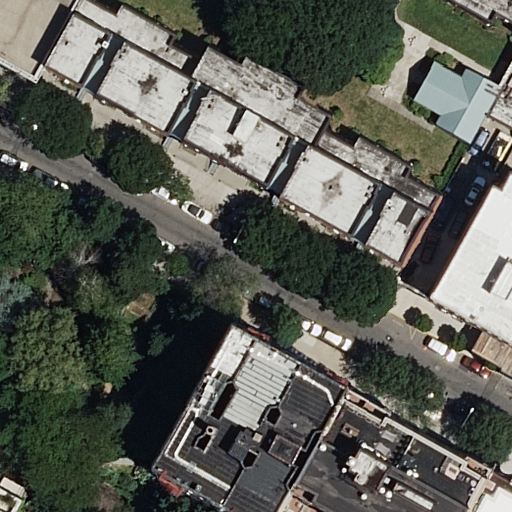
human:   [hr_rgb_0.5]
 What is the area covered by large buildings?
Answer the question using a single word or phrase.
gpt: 4024m2

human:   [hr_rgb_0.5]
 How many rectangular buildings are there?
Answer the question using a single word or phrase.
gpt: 6

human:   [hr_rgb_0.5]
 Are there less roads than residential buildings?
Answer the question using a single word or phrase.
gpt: yes

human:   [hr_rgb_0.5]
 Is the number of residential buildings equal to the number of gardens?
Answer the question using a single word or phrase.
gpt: no

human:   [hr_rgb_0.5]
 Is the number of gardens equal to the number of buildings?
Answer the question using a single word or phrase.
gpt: no

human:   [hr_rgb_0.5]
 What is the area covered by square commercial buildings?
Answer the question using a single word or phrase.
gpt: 0m2

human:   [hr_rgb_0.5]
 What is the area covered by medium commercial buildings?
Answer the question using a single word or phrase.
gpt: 0m2

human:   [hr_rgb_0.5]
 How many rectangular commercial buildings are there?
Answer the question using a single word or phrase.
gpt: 0

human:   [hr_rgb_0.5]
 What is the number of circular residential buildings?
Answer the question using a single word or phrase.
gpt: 0

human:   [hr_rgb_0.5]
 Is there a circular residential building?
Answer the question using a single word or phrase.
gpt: no

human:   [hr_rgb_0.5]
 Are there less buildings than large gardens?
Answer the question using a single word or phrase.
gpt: no

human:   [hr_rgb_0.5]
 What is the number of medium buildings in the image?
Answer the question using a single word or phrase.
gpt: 5

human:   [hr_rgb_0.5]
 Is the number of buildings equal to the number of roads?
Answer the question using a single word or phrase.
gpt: no

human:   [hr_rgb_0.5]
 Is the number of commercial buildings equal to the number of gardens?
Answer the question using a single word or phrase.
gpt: no

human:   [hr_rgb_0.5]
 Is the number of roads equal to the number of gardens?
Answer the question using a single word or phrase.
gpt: yes

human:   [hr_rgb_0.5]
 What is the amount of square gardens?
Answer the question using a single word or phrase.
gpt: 0

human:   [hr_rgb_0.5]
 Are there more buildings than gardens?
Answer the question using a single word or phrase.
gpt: yes

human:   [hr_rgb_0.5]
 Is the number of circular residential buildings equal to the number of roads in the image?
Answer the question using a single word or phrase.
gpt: no

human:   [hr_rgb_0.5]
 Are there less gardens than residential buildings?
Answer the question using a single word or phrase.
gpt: yes

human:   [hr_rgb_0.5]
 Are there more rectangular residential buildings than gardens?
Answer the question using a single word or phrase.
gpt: yes

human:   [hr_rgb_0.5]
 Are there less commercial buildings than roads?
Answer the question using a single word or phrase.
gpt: yes

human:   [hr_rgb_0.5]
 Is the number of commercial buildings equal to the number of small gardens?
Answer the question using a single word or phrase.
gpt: yes

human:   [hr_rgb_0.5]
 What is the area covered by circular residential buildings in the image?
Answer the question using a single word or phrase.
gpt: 0m2

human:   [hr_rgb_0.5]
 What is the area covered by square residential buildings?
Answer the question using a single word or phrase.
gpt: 0m2

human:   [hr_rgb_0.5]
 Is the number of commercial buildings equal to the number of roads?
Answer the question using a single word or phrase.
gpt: no

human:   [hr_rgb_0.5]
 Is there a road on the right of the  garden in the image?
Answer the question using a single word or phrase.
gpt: no

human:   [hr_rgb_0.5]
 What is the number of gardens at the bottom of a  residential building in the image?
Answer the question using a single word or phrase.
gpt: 1

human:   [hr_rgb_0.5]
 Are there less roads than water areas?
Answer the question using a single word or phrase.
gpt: no

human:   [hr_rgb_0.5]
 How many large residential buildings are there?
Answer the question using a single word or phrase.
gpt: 3

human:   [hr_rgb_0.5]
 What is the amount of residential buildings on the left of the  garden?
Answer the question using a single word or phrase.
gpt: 2

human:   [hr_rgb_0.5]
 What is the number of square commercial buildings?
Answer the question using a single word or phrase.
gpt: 0

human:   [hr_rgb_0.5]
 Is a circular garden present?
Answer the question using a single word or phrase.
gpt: no

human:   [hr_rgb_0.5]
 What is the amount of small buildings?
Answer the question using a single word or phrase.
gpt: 3

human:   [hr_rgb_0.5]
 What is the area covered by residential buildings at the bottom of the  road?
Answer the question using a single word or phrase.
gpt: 1384m2

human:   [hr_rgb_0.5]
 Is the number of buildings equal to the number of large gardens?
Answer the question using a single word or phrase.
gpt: no

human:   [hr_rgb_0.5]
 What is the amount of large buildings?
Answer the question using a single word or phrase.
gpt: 3